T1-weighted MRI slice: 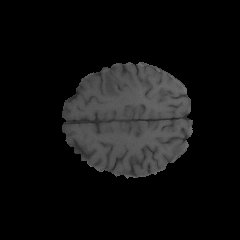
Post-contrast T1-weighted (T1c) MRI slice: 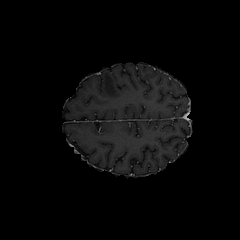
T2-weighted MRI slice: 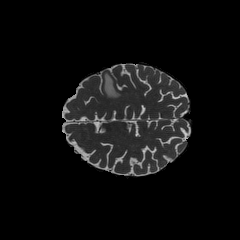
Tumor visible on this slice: yes